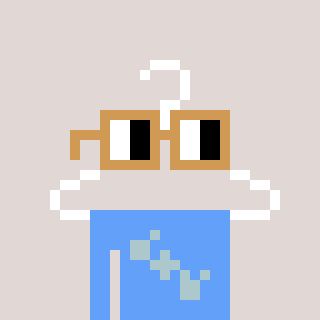
a pixel art character with square brown glasses, a hanger-shaped head and a blue-colored body on a warm background